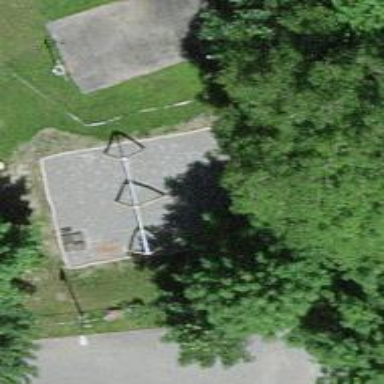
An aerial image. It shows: Playground area for leisure land.